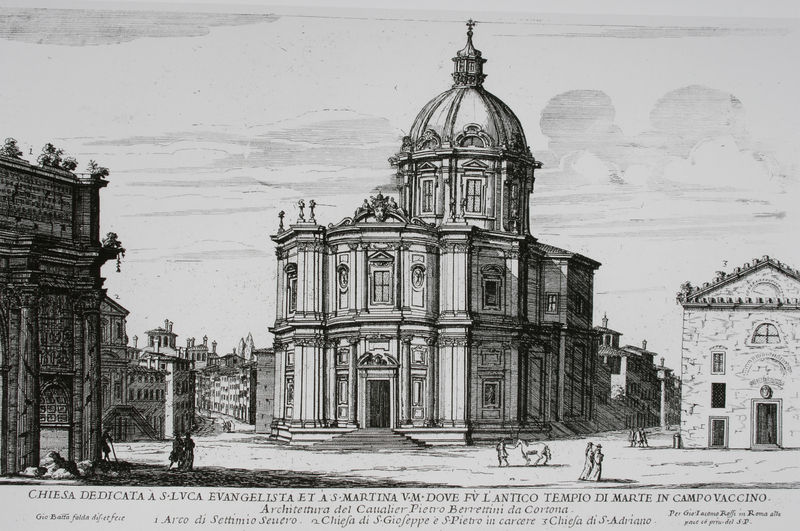
Titel: Blick auf SS. Luca e Martina
Künstler: Giovanni Battista Falda
Standort: viele Standorte
Institution: Seriendruck
Schlagwörter: dunkel, feder, himmel, schatten, weiß, wolken, menschen, stadt, fenster, fussgänger, grau, hell, hut, laterne, licht, schwarz, skizze, straße, säulen, tür, zeichnung, gebäude, haus, wolke, leute, architektur, barock, stein, häuser, kirche, personen, renaissance, pferd, rund, stock, turm, zügel, schrift, ansicht, bogen, fassade, italien, giebel, mauer, grafik, graphik, spazieren, platz, figuren, kuppel, treppe, stufen, tor, straßen, eingang, außen, ruine, berlin, kreuz, torbogen, dom, druck, druckgrafik, kuppe, schwarz weiß, radierung, stich, titel, illustration, text, beschriftung, kathedrale, pantheon, rom, portal, statuen, zentral, chor, freitreppe, plan, tempel, dresden, kupferstich, klassik, druch, abbildung, beschreibung, sakralbau, basilika, lisenen, zentralbau, zweigeschossig, latein, apsiden, abseiten, pendentiv, il gesu, bebäude, italienisch, aarchitektur, stadtvedute, evangelisch, kuppelkirche, tüt, lukas, frankfurt, brandenburger tor, bigen, rundkirche, pendentivc, pendentivkuppel, rpm, chiesa, paulskirche, martina, st. martina, campo vaccino, strasseen